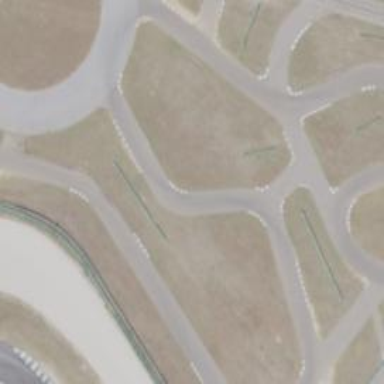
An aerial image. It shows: Karting raceway road for racing enthusiasts.